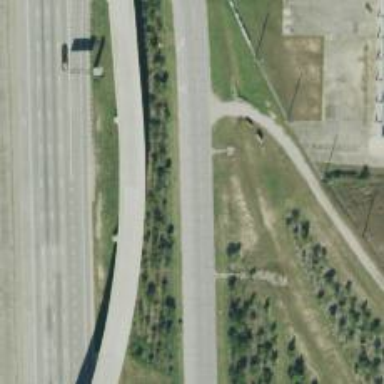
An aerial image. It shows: Secondary road with frontage road alongside.